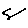
Label: zigzag